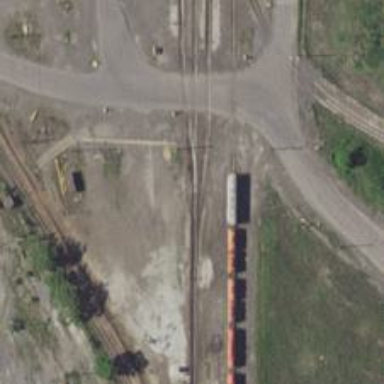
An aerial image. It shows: Rail spur service.